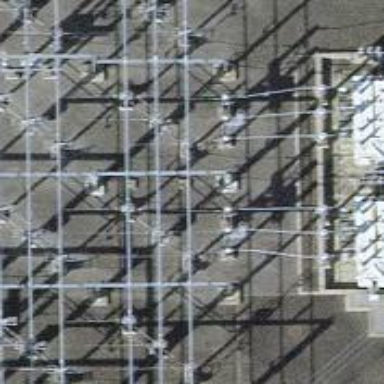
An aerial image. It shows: Power line with 3 cables in bay configuration.